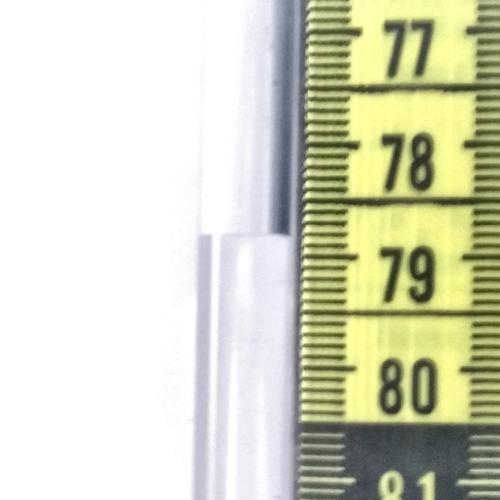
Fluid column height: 78.8 cm